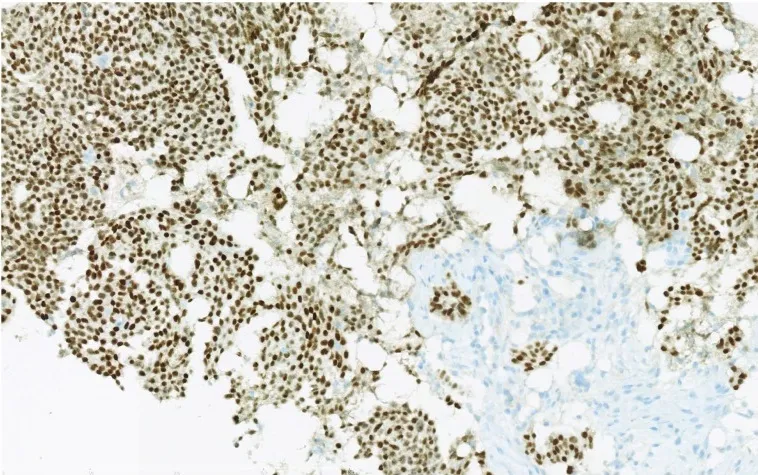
Biopsy of the breast metastasis. . 20x magnification. Positive staining PAX8 on immunohistochemistry: Nuclear staining dark brown in tumor cells of ovarian origin within the mammary stroma stained blue.
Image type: pathology (immunostaining)